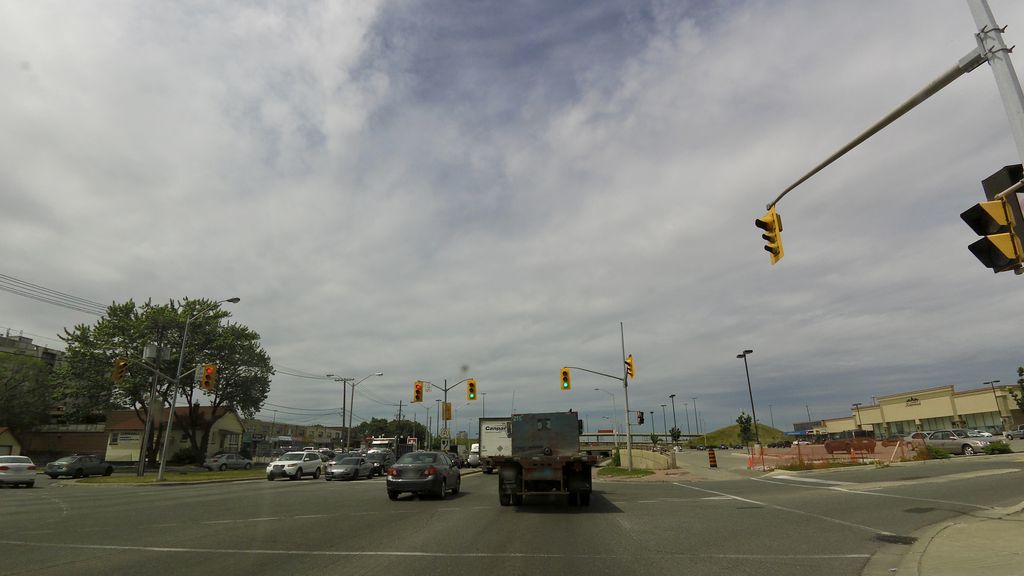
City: toronto